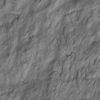
Label: not_dusty